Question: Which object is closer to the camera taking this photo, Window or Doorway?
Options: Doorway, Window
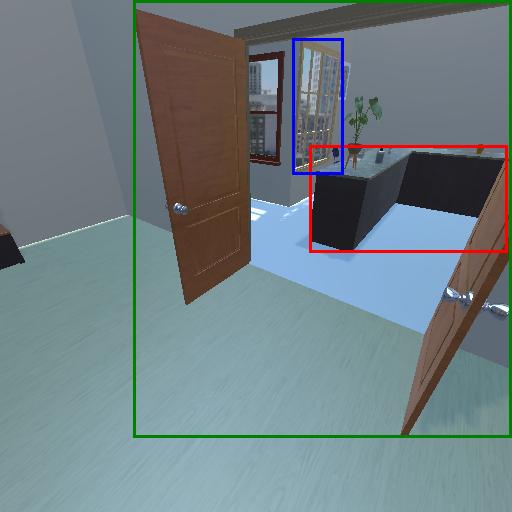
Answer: Doorway